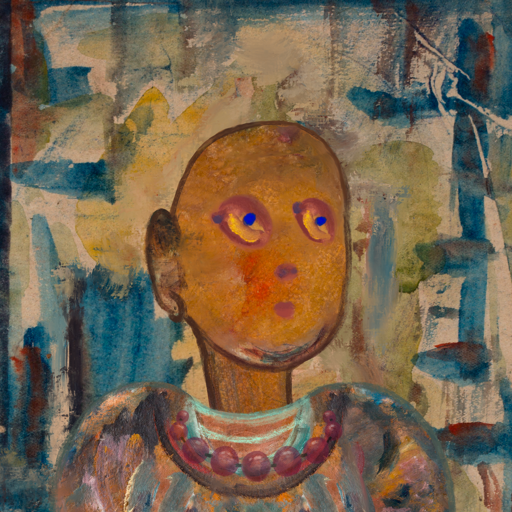
Background: Orphan, Head And Neck Side: Pipe, Face Side: Mother_And_Son_Son, Bust: Boggyland, Hair Side: Blank, Head Accessory: Blank, Second Necklace: Blank, Necklace: Irani_2, Baby: Blank